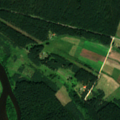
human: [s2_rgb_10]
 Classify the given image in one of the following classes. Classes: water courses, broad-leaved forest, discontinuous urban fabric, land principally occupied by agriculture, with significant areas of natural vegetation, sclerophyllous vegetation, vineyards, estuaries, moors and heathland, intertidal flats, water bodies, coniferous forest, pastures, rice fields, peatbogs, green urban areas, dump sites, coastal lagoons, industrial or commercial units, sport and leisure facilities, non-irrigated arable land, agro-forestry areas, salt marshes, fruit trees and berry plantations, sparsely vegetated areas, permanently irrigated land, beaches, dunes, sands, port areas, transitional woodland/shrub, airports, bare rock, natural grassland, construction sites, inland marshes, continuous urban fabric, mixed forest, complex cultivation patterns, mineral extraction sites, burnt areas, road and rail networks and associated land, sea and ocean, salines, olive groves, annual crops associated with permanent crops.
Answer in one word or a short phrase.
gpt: pastures, land principally occupied by agriculture, with significant areas of natural vegetation, coniferous forest, water courses